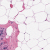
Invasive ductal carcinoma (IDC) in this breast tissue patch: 0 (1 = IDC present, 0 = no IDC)